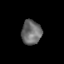
Tissue: skin
Cell type: Epithelial cells
Senescence score: 0.2565
Nuclear area (px): 478
Mean DAPI intensity: 108.161